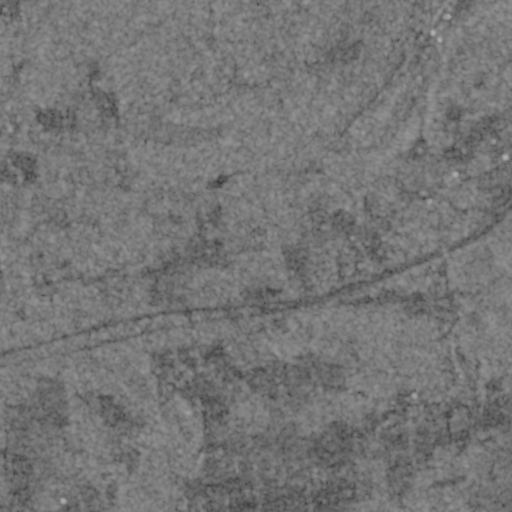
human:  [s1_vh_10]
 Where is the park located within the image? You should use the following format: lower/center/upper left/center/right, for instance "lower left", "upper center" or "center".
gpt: The park is located in the upper right of the image.
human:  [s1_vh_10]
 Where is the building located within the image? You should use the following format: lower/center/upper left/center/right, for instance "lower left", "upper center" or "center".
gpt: The building is located in the upper right of the image.
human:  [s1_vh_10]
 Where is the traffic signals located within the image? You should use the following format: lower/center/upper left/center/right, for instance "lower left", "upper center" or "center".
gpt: The traffic signals is located in the center right of the image.
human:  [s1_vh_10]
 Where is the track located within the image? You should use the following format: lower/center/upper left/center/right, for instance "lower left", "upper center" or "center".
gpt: There is no track in the image.

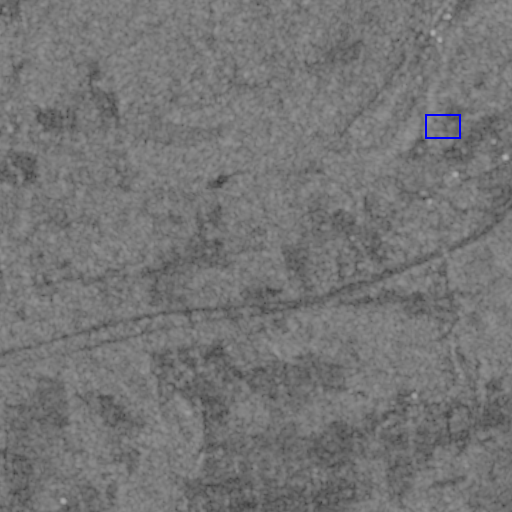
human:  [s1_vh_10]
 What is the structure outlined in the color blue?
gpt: The structure outlined in blue is a park.
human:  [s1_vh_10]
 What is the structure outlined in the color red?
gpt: There is no red outline.